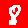
Digit: 8